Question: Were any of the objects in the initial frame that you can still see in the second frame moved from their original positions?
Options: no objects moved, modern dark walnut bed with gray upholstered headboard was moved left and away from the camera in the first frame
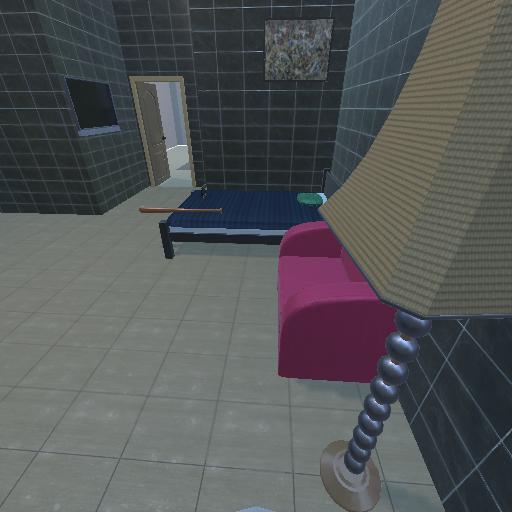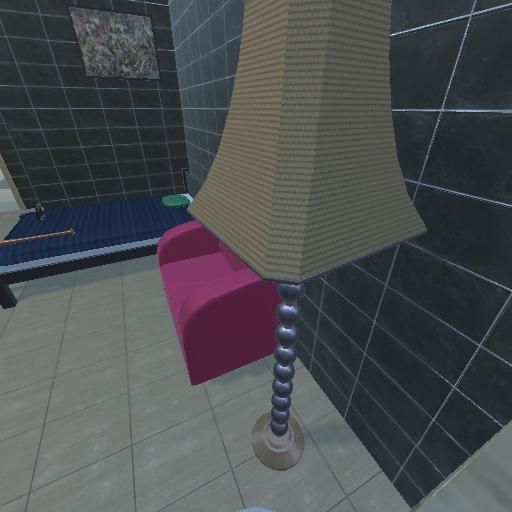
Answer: no objects moved